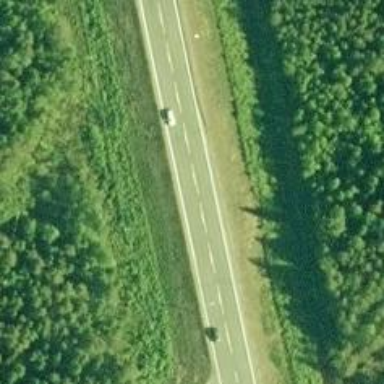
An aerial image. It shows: Asphalt trunk highway designated as motorroad.